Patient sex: M
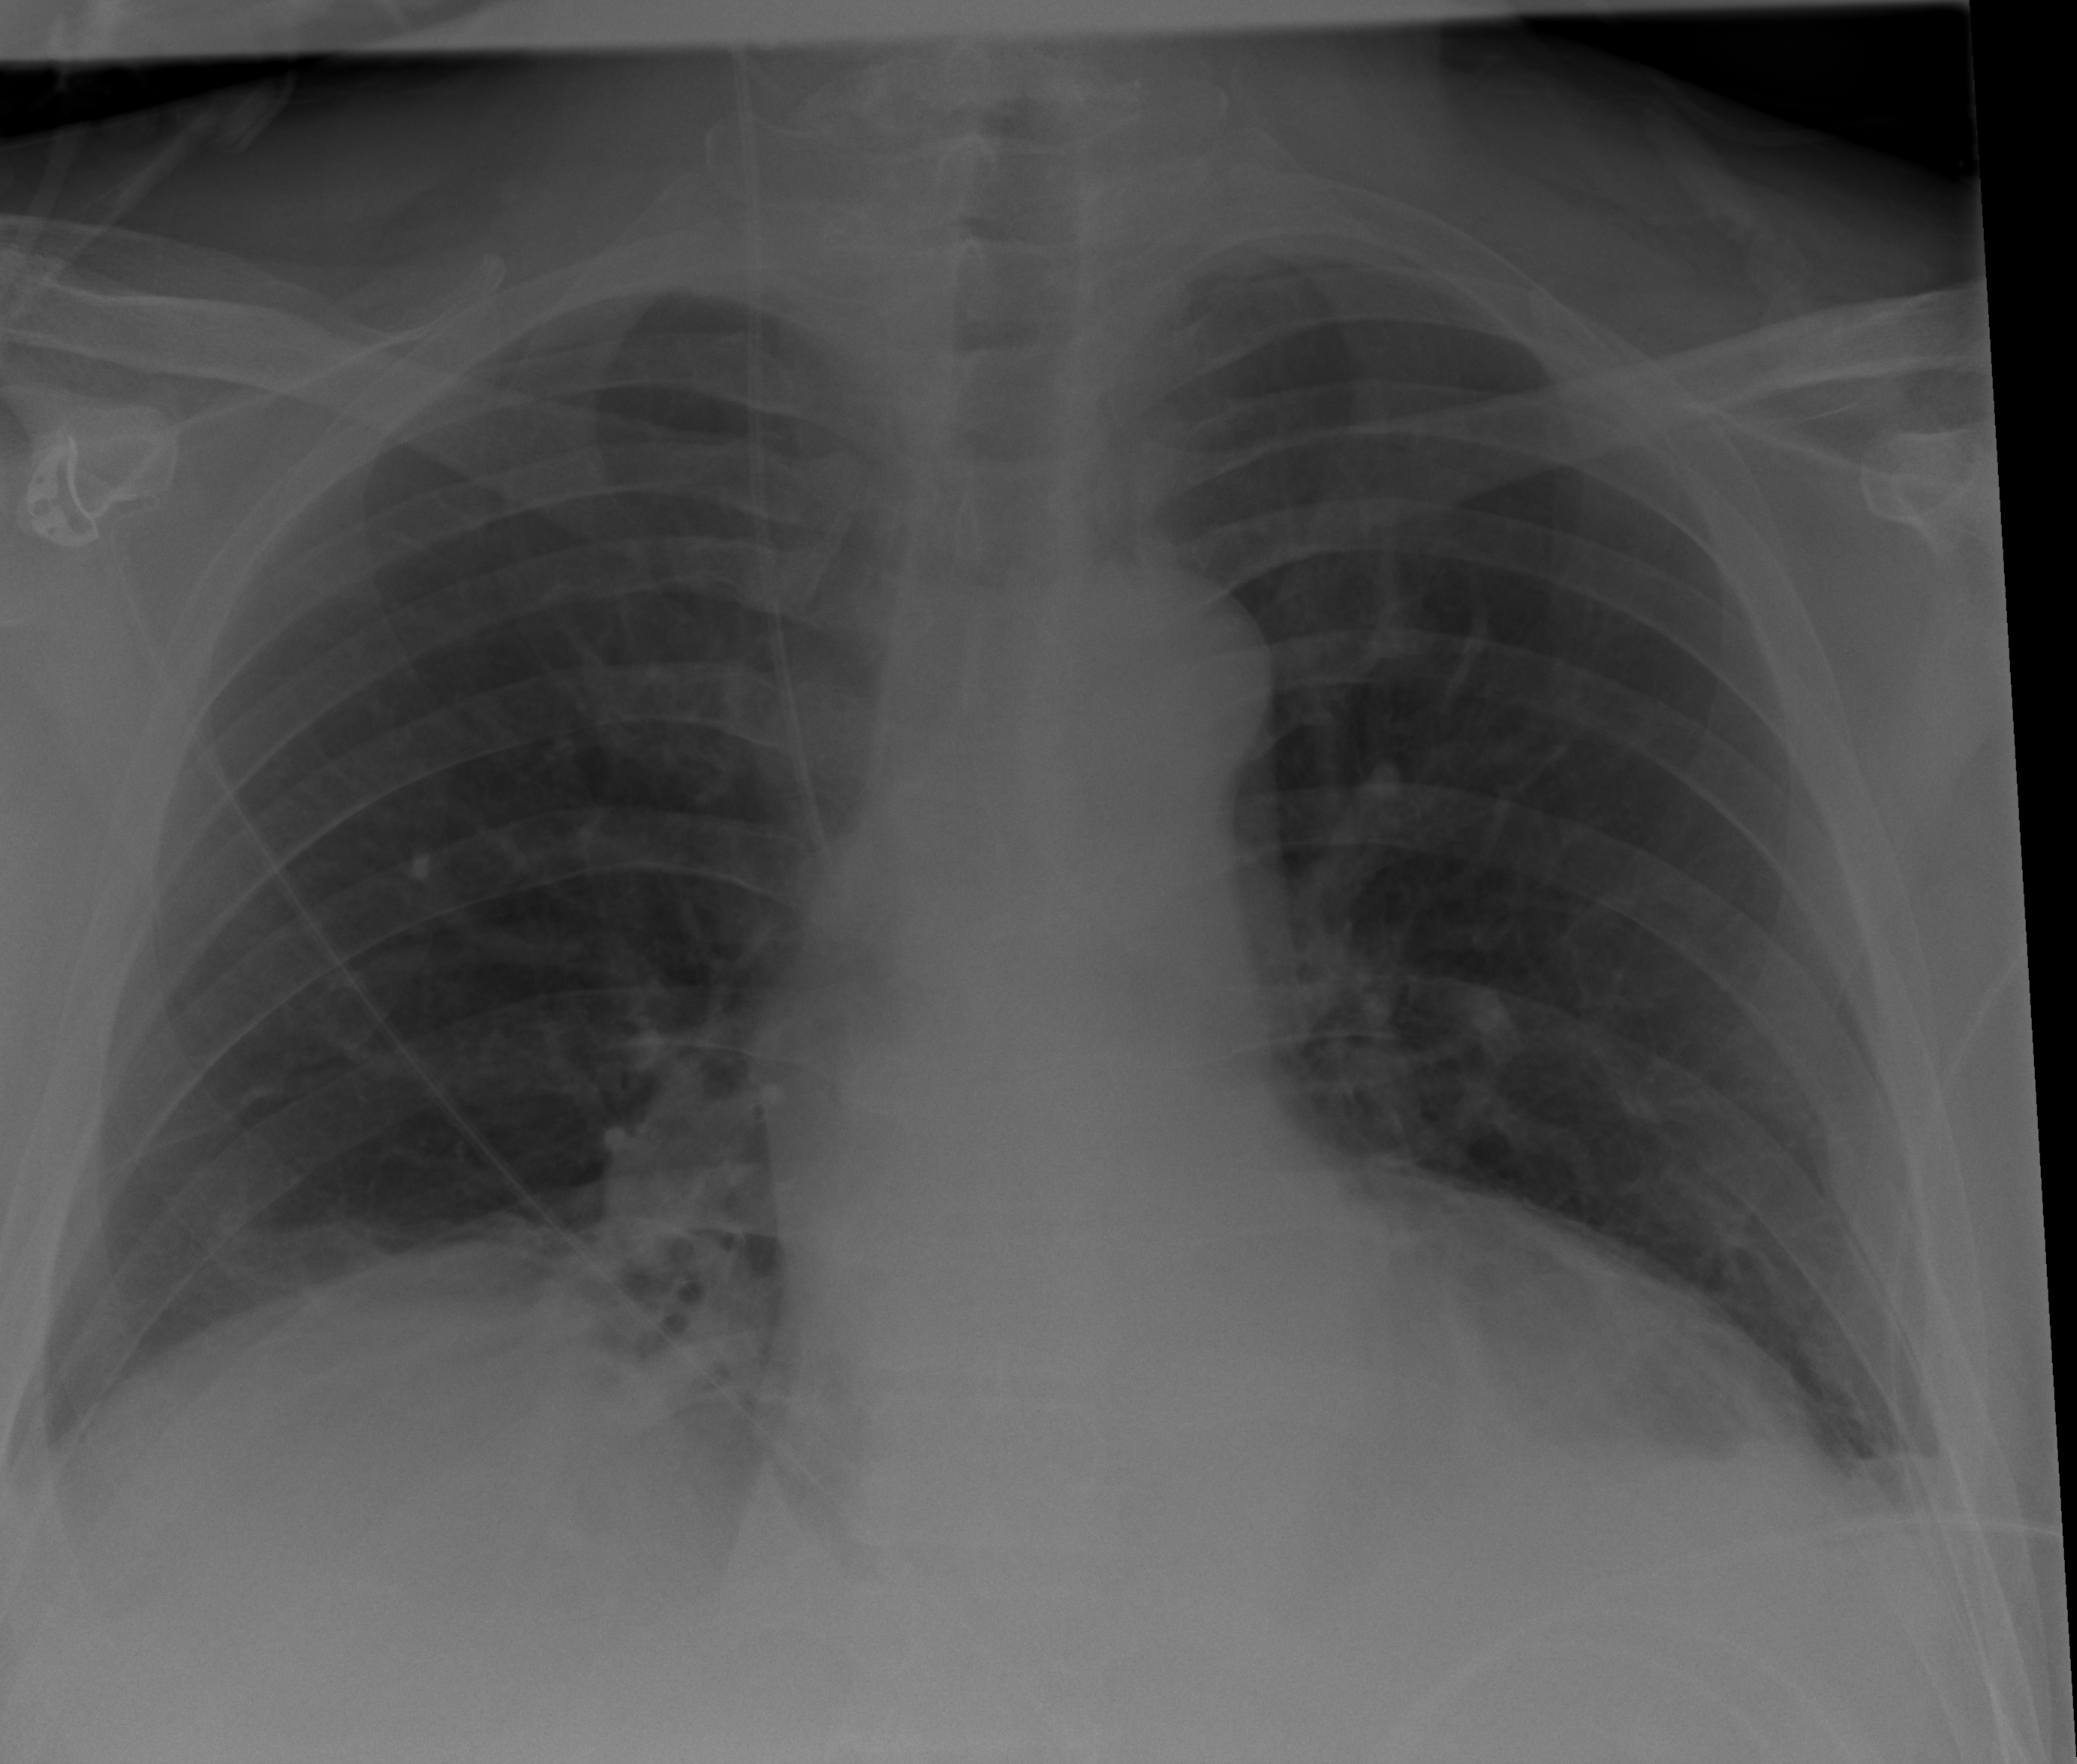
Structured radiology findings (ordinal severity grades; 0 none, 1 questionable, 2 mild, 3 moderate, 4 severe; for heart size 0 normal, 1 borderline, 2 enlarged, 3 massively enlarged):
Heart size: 2
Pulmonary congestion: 0
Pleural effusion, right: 2
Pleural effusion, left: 2
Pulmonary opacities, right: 0
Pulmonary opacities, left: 0
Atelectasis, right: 2
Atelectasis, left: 2